Field crop: tomato
Growth stage: 1
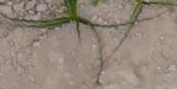
Species: cyperus